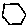
Label: hexagon